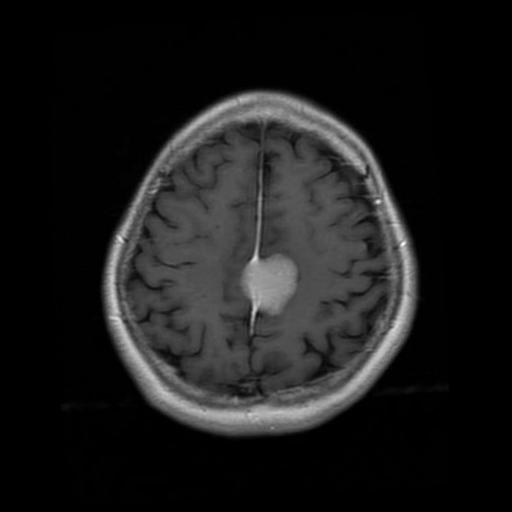
Label: meningioma